Question: I'm trying to make a basic tab application with React Navigation and so I have three pages with plain text. They centre vertically but not horizontally on the tabs. This is using alignContent and justifyContent in conjunction with each other (which has worked for me in the past).
At first I suspected the flex was only flexing vertically and so I applied a contrasting colour. However it seems to span the tab. I have also tried textAlign, but neither cases seem to work.
This is an example of one of the screens:
'''
export class ExampleScreen extends Component {
render() {
return(
<View style={styles.container}>
<Text>Example!</Text>
</View>
)
}
}
'''
And here is the StyleSheet:
'''
export const styles = StyleSheet.create({
container: {
flex: 1,
backgroundColor: '#FFF',
alignContent: 'center',
justifyContent: 'center'
}
})
'''
There are no error messages. However I would expect the text to centre horizontally but all I get is this:

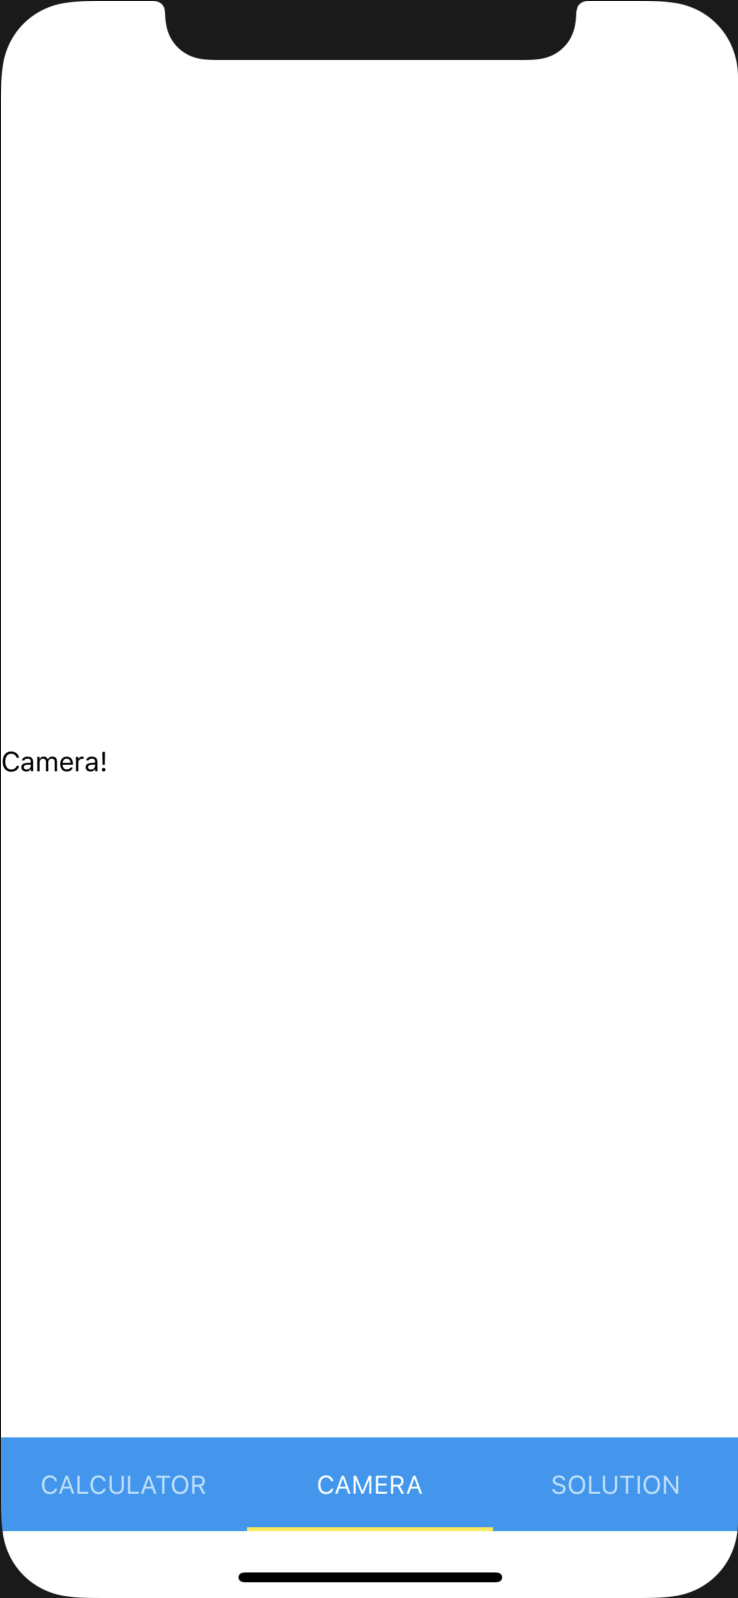
Answer: Your text is not horizontally center because Text is taking full width of the screen,
you need to center content inside Text
'''
<Text style={{ textAlign: 'center' }}>Example!</Text>
'''